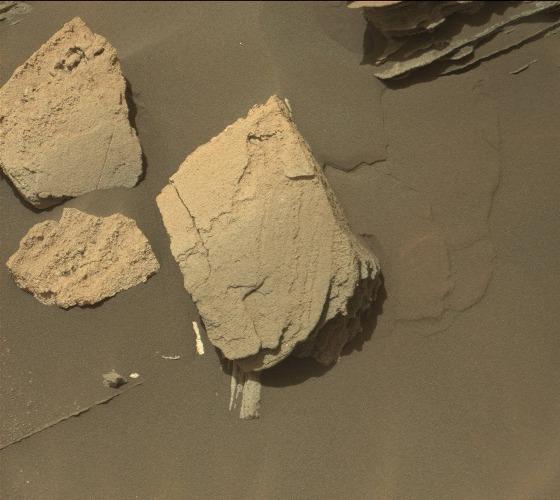
Terrain classes present: Bedrock, Gravel / Sand / Soil, Shadow